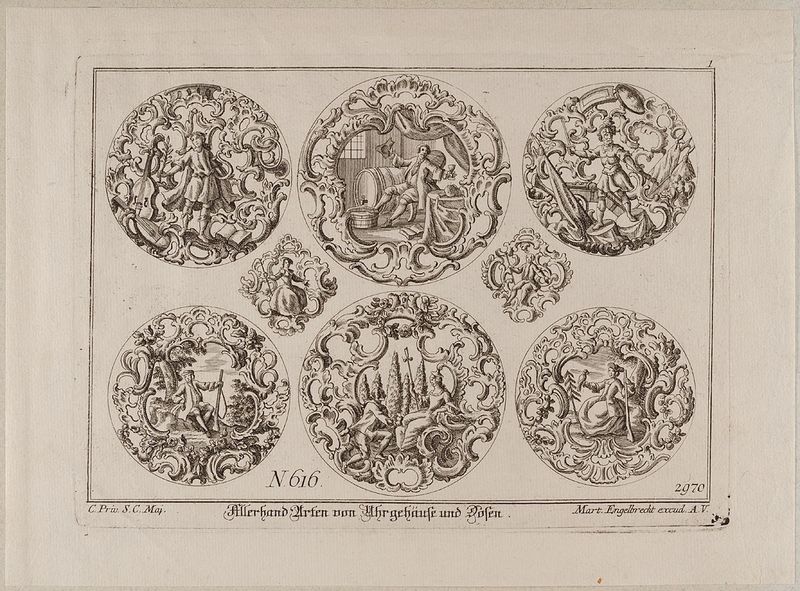
Titel: Uhrgehäuse und Dosendeckel mit Muschelwerk und figürlichen Szenen
Künstler: Martin Engelbrecht
Standort: Hamburg
Institution: Museum für Kunst und Gewerbe Hamburg
Schlagwörter: akt, mann, bäume, gelb, barock, signatur, figur, rokoko, rund, ranken, schrift, grafik, graphik, uhr, fotografie, photographie, kreuz, druck, druckgraphik, druckgrafik, radierung, kreise, fass, jagd, kunstgewerbe, gewehr, flinte, kunsthandwerk, rocaille, zeitmessung, uhrgehäuse, style, reproduktionen, barockzeit, barockzeitalter, industriedesign, druckerzeugnisse, muschelwerk, behälter, körper, ornamentstich, vorlageblätter, dosendeckel, engelbrecht, allerhand, dpsen, 616